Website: macys
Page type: gifting
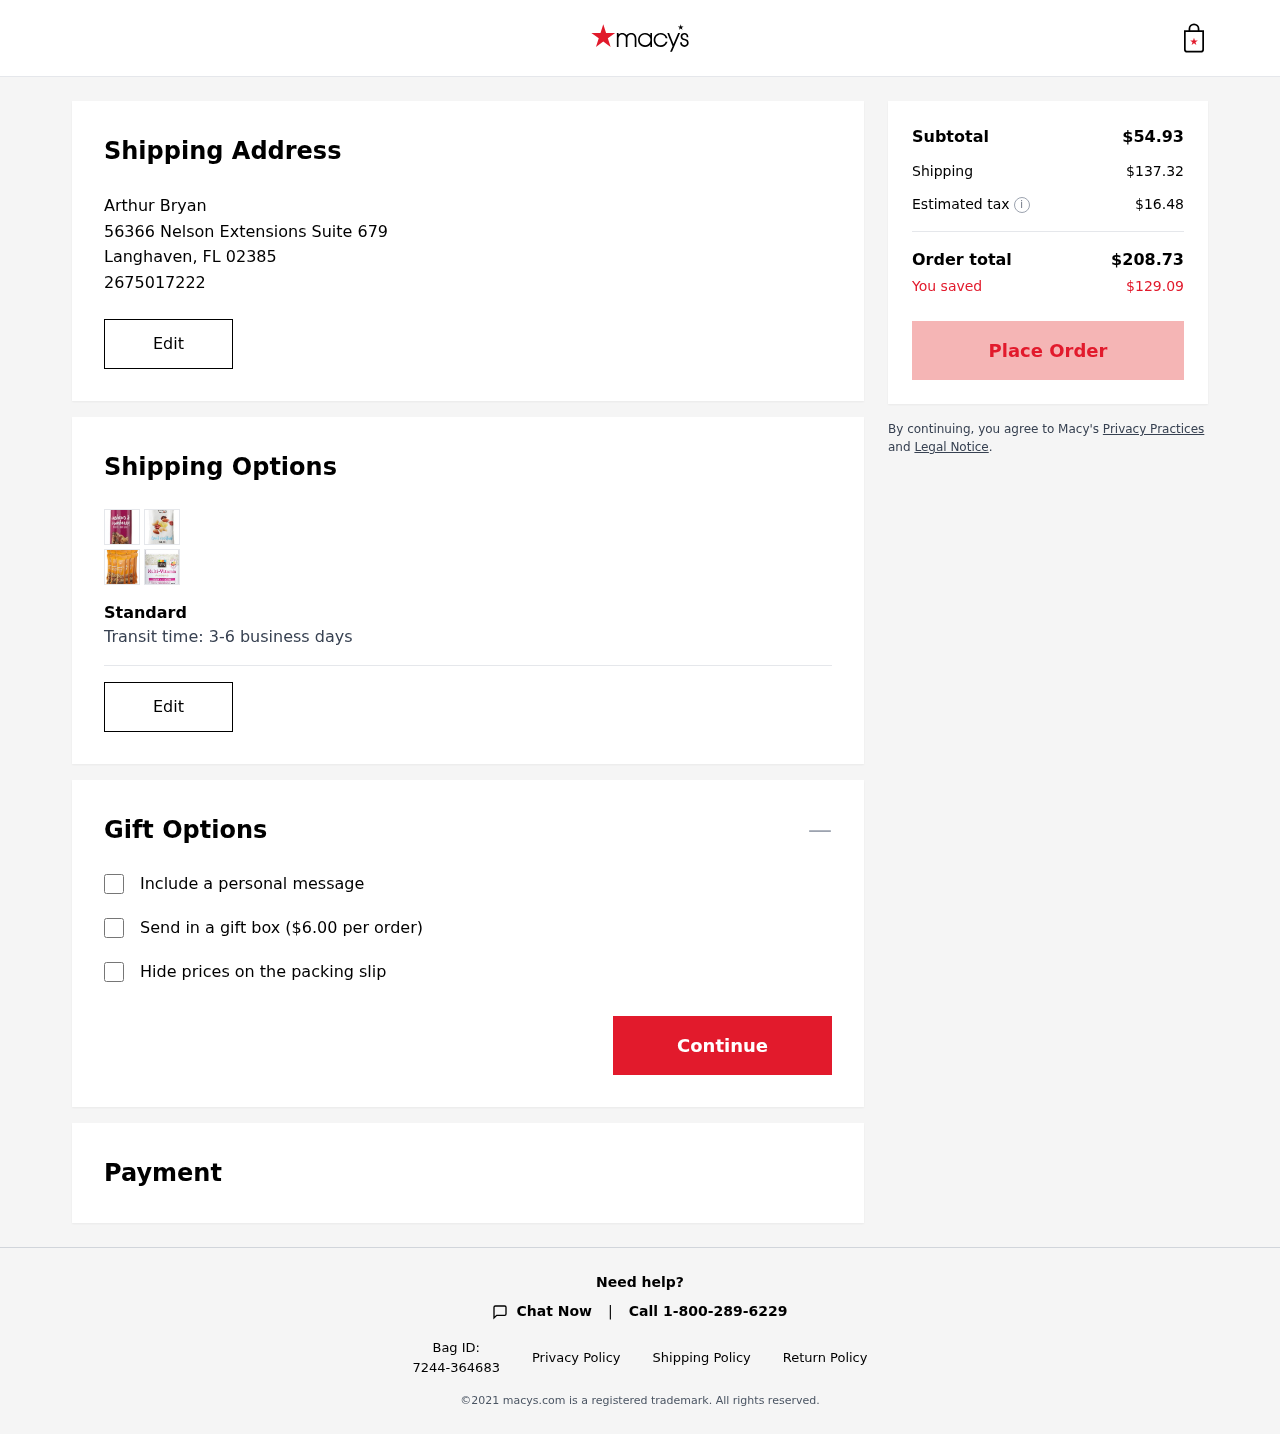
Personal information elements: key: PII_CITY
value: Langhaven
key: PII_FULLNAME
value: Arthur Bryan
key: PII_PHONE
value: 2675017222
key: PII_POSTCODE
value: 02385
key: PII_STATE_ABBR
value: FL
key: PII_STREET
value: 56366 Nelson Extensions Suite 679
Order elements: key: ORDER_SUBTOTAL
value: $54.93
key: ORDER_SHIPPING_COST
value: $137.32
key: ORDER_TAX
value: $16.48
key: ORDER_TOTAL
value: $208.73
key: ORDER_SAVINGS
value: $129.09
Other elements: key: GIFT_BOX_PRICE
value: $6.00